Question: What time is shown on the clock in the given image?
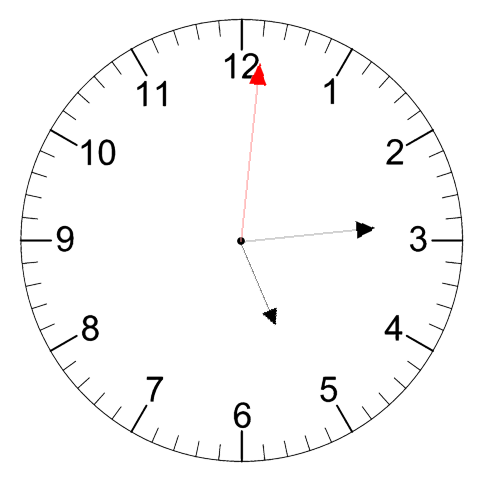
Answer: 05:14:01